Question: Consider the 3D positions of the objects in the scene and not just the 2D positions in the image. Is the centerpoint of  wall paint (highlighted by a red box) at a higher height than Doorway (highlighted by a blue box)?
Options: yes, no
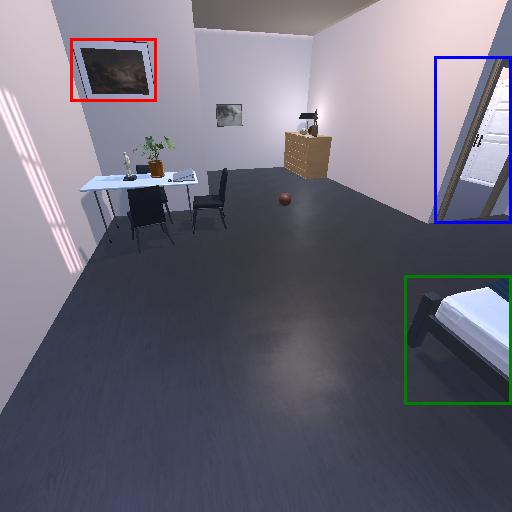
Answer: yes